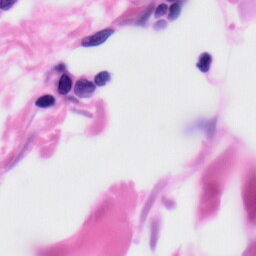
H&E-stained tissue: Skin